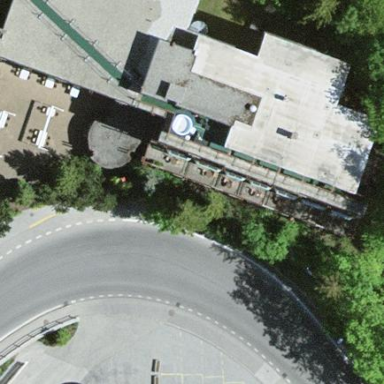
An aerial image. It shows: Hotel building.